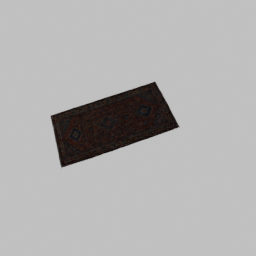
Label: decoration